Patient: sex F, age 53
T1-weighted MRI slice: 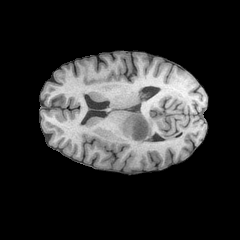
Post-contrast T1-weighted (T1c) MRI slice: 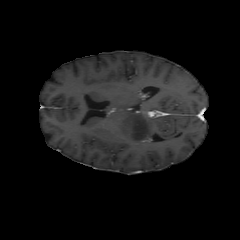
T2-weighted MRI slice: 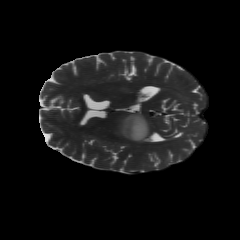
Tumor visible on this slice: yes
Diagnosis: Astrocytoma, IDH-wildtype
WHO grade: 3